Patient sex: M
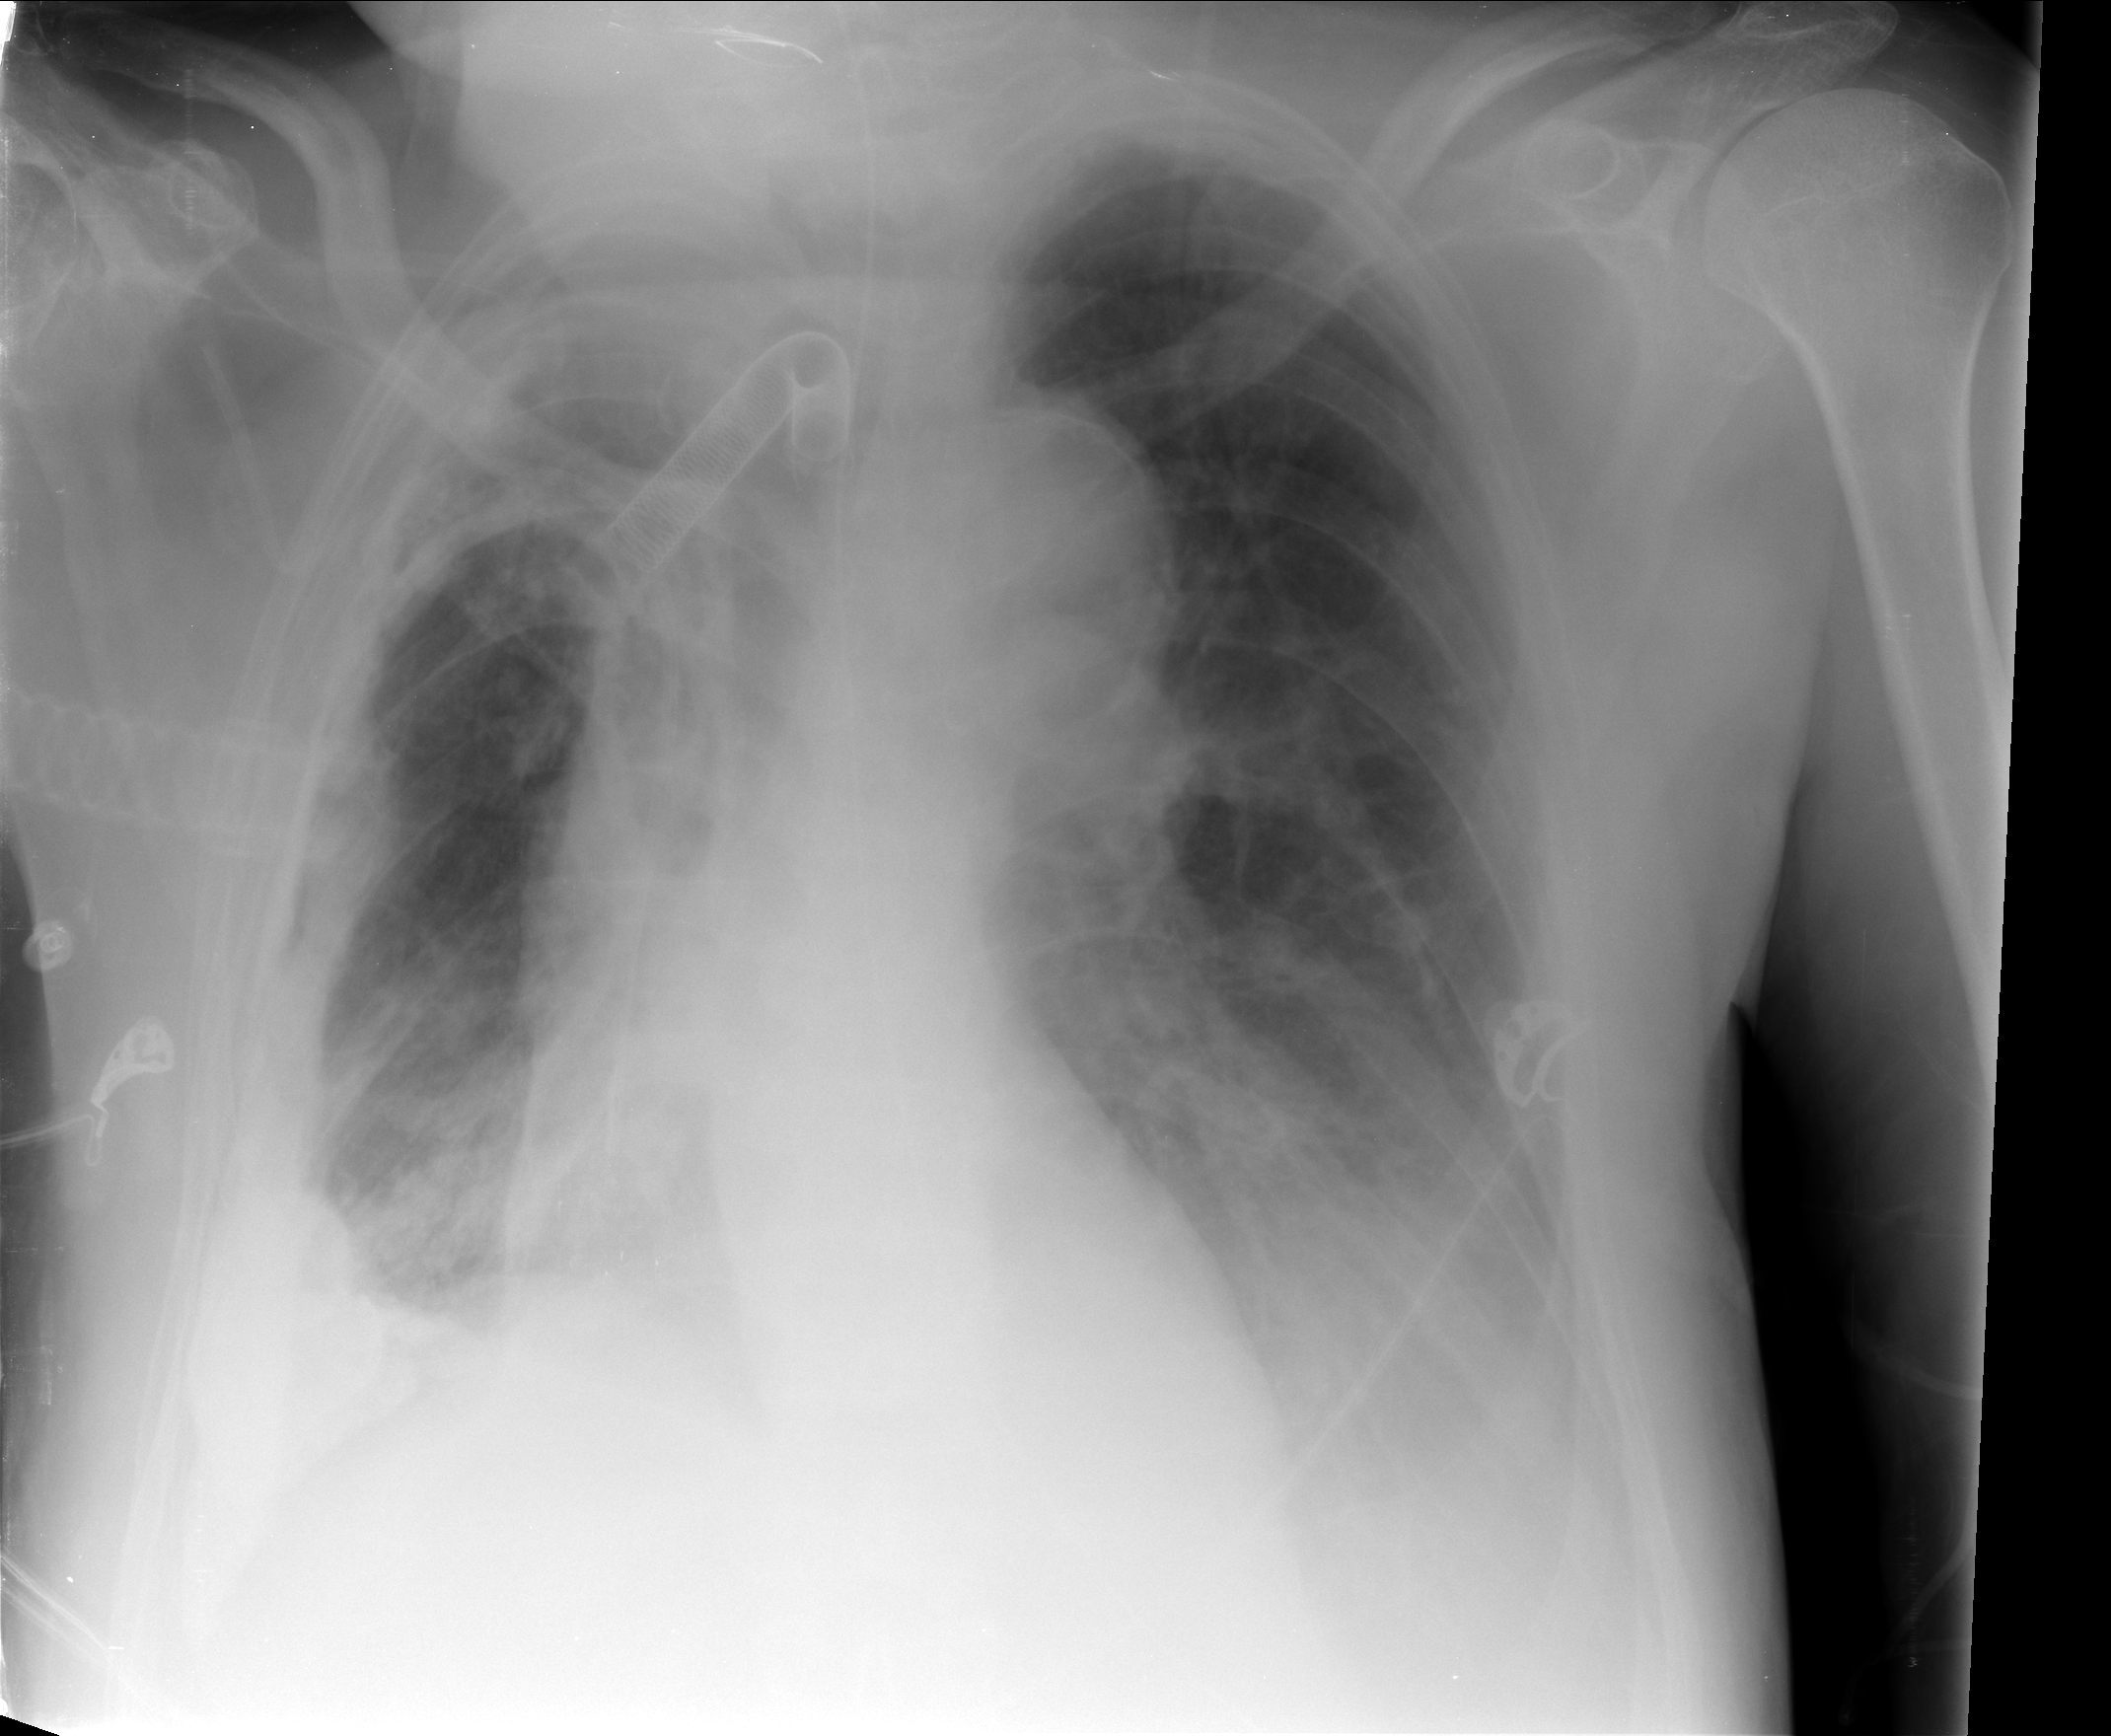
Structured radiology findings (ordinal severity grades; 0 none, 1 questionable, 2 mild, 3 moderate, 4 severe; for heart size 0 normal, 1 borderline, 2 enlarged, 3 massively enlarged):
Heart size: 0
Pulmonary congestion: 0
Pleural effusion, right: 0
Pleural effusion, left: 2
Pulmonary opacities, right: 0
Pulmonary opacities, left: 0
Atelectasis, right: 2
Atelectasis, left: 2